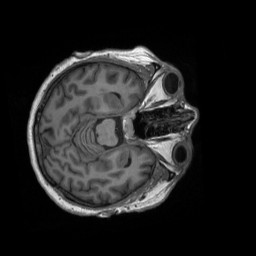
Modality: T1w
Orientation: axial
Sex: female
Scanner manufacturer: siemens
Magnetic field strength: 3 T
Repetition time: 2.3 s
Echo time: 0.00226 s